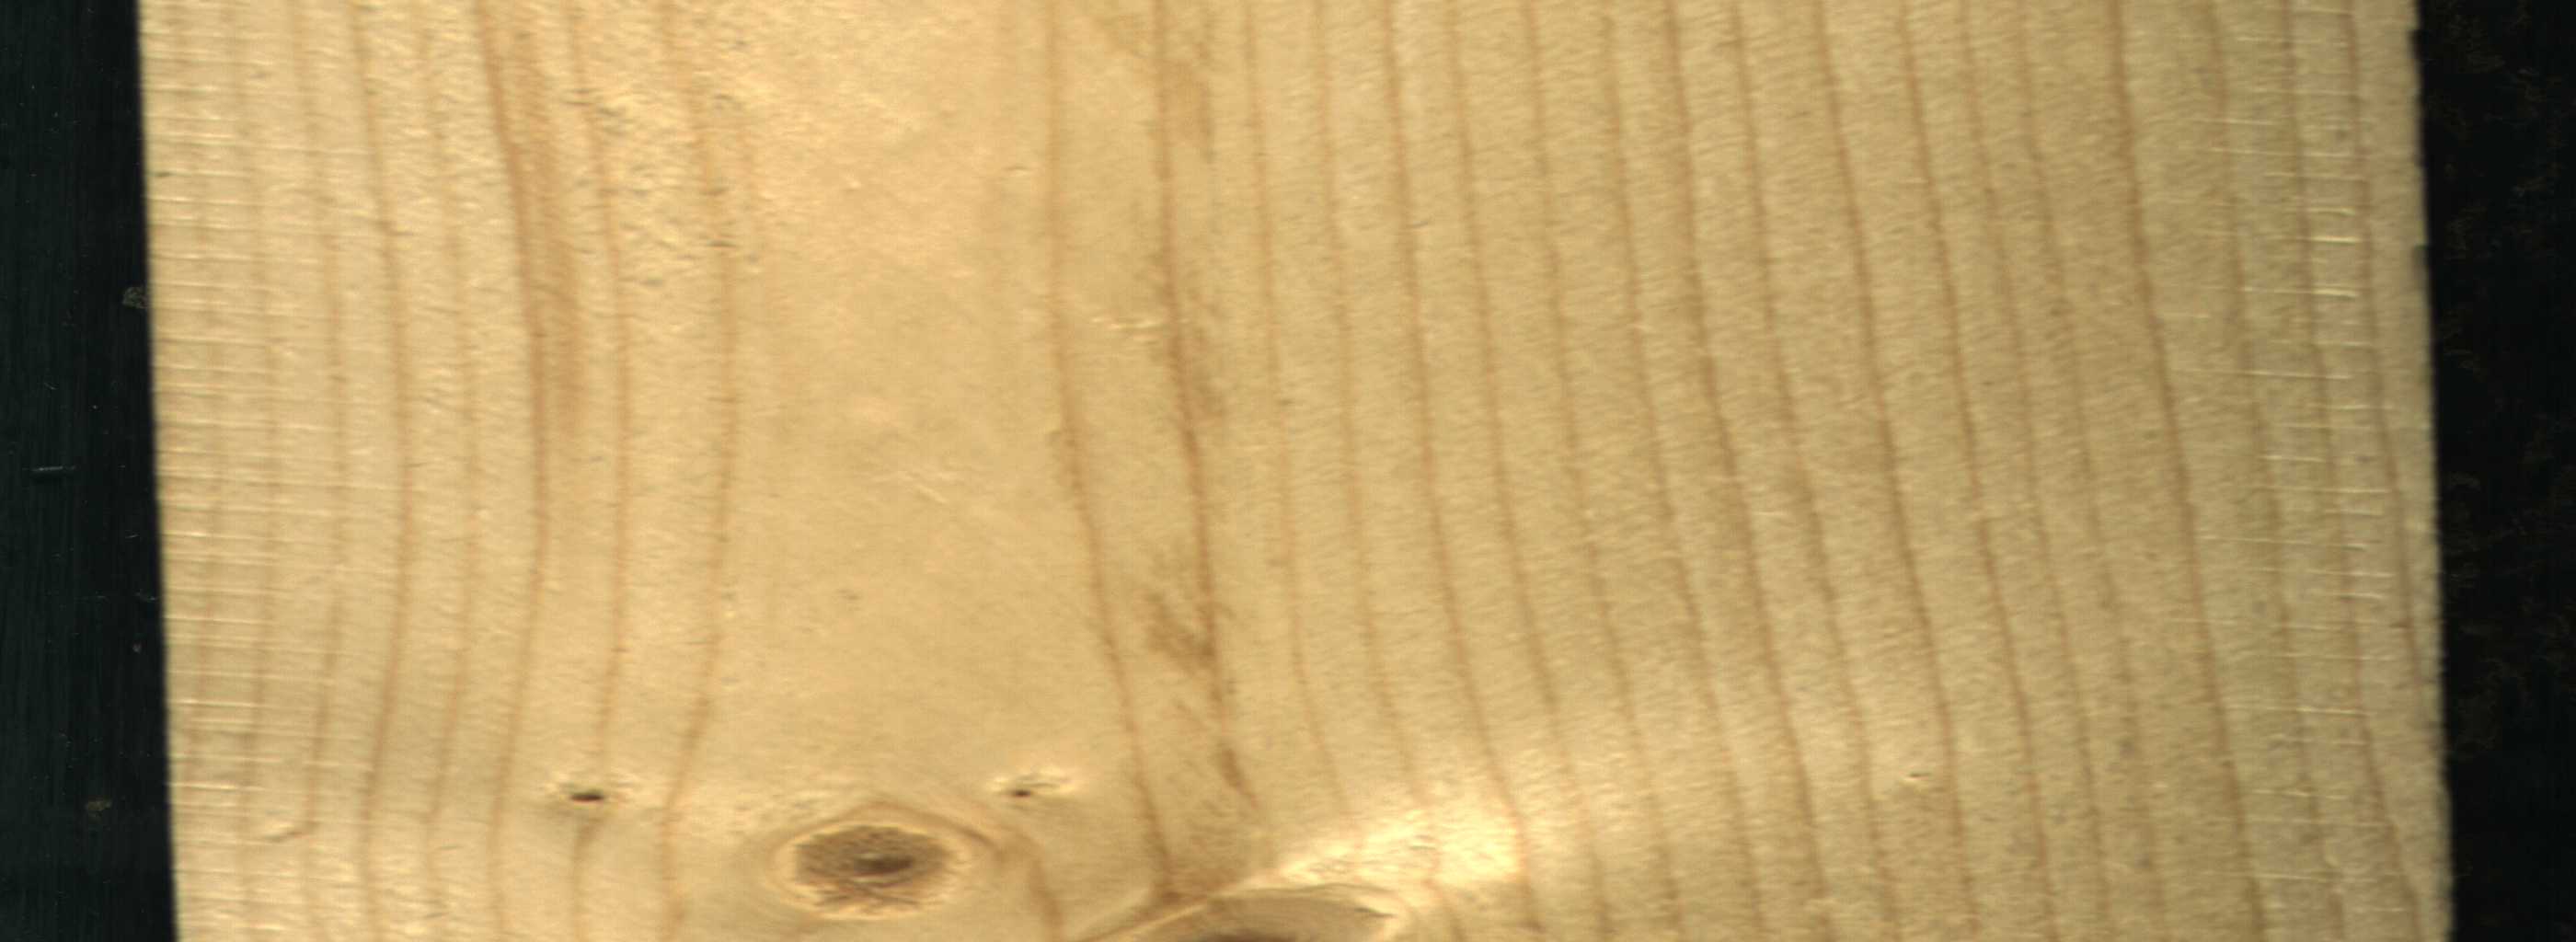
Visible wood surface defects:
Live_Knot
Live_Knot
Live_Knot